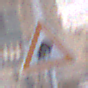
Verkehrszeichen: UnzureichendesLichtraumprofil
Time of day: SunriseSunset
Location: Outdoor (Urban)
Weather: PartlyCloudy
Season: NotSpecified
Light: Natural